Interaction volume radius: 10 \u00c5
Interaction volume height: 10 \u00c5
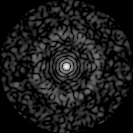
Disorder parameter: 0.8435